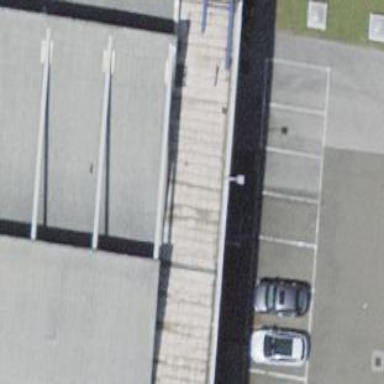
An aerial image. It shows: View of roof of building.